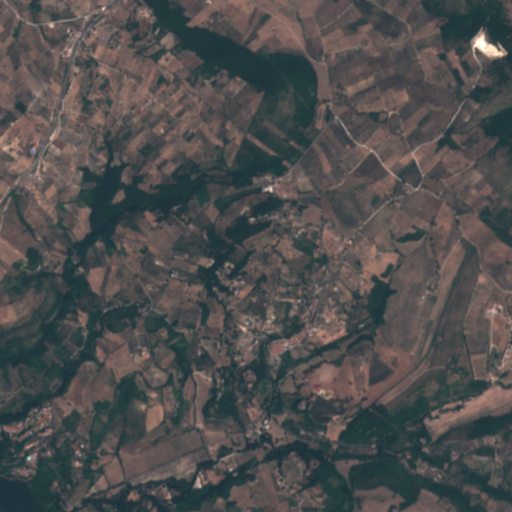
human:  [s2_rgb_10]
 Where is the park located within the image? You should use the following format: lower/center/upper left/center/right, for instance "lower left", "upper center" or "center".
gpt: The park is located in the center right of the image.
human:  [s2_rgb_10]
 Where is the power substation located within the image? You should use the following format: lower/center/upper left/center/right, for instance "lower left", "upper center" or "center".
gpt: The power substation is located in the center right of the image.
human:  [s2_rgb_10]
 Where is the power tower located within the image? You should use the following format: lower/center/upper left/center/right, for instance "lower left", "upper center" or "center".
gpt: The power tower is located in the lower left of the image.
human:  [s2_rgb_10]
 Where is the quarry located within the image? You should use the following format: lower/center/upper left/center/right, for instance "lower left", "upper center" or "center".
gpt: The quarry is located in the upper right of the image.
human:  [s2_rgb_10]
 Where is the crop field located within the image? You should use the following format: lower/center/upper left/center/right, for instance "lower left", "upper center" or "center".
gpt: There is no crop field in the image.